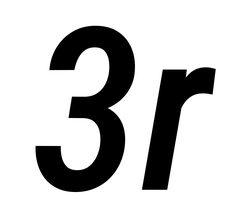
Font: Roboto-Italic_Condensed_Medium_Italic